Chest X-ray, PA view. Patient: 29 years old, sex F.
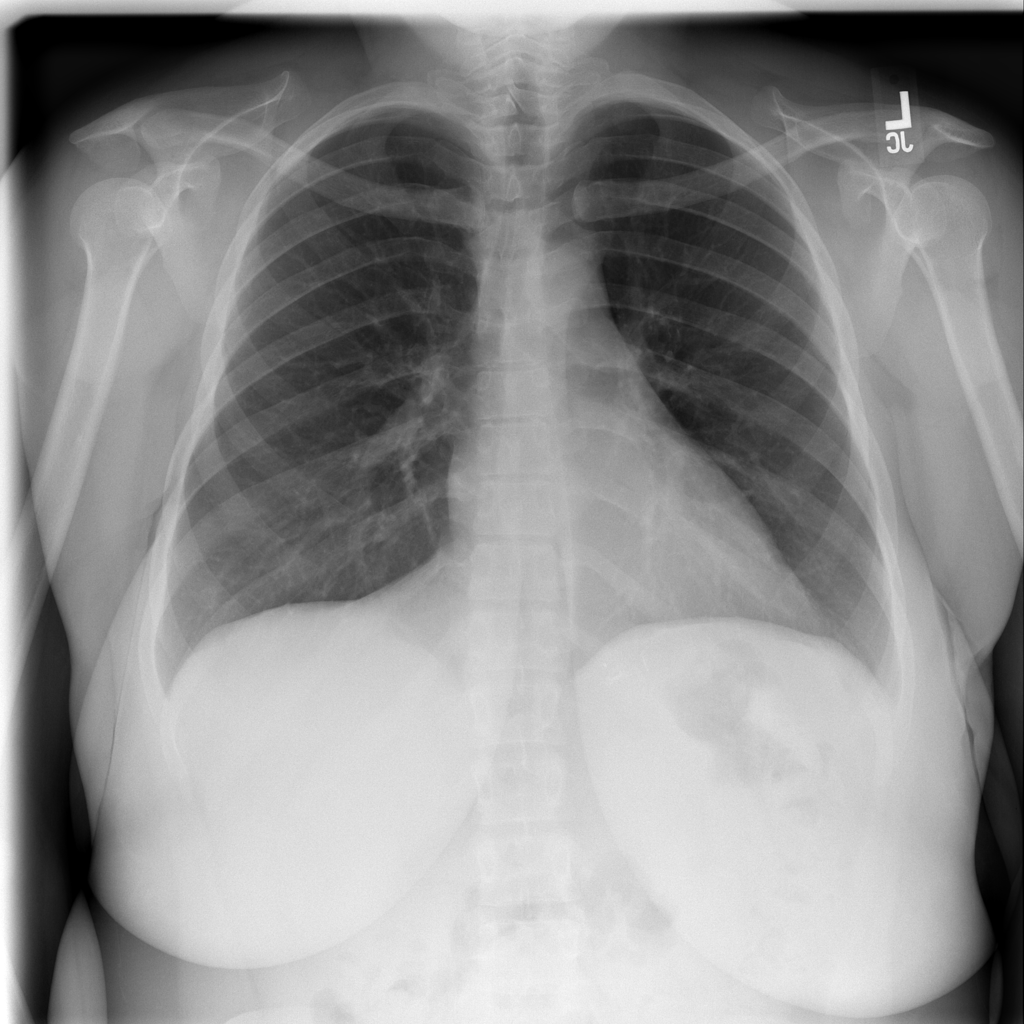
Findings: Atelectasis